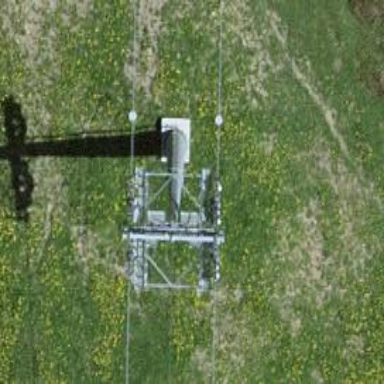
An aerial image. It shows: Chair lift captured from aerial perspective.